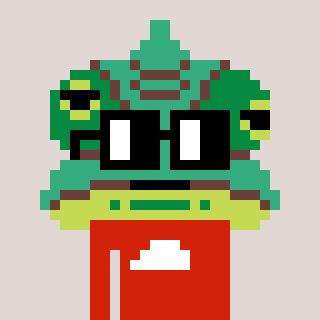
a pixel art character with square black glasses, a chameleon-shaped head and a red-colored body on a warm background